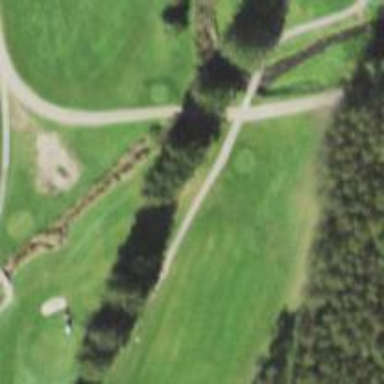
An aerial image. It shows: Pathway for golfing.